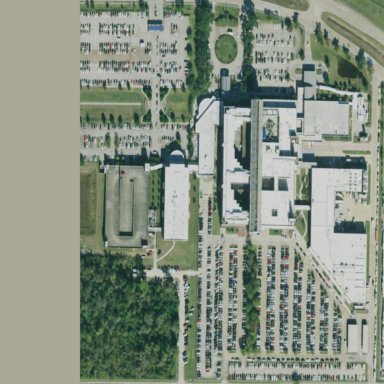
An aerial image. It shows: Hospital providing healthcare services.